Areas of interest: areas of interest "Business Office Building"
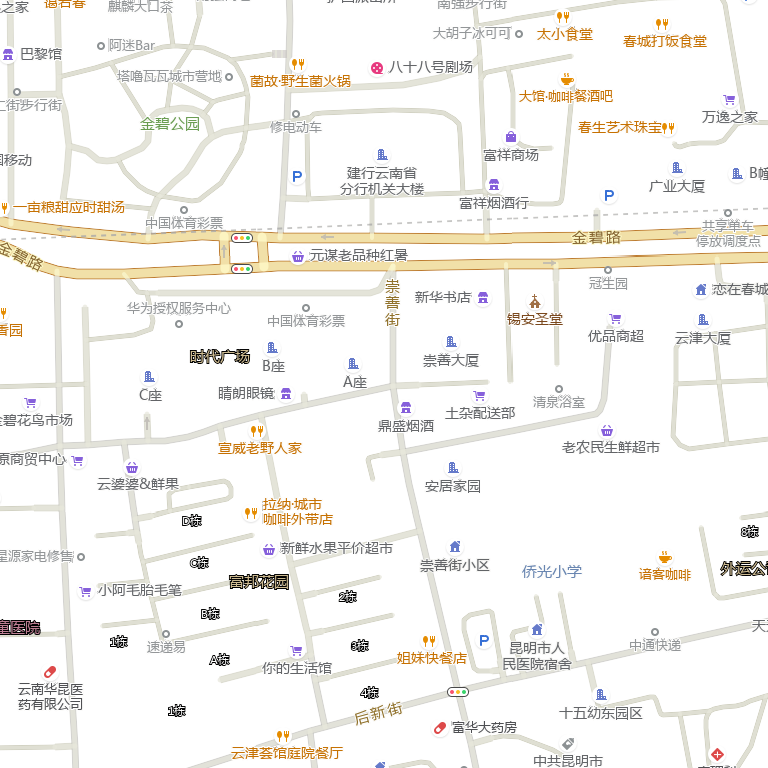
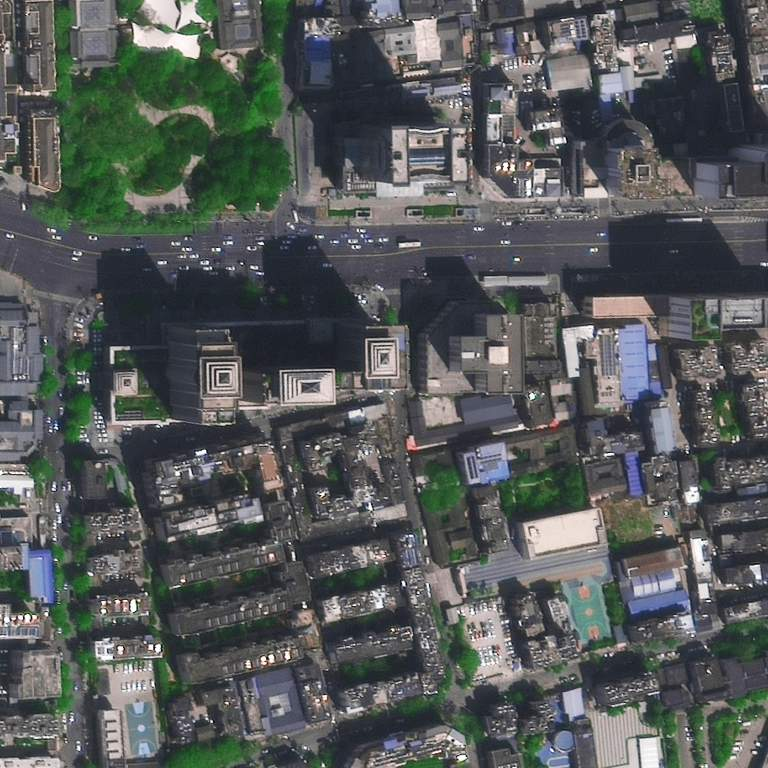